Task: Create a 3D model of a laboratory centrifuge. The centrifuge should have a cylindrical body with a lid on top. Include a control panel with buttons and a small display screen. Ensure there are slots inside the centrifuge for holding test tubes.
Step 394:
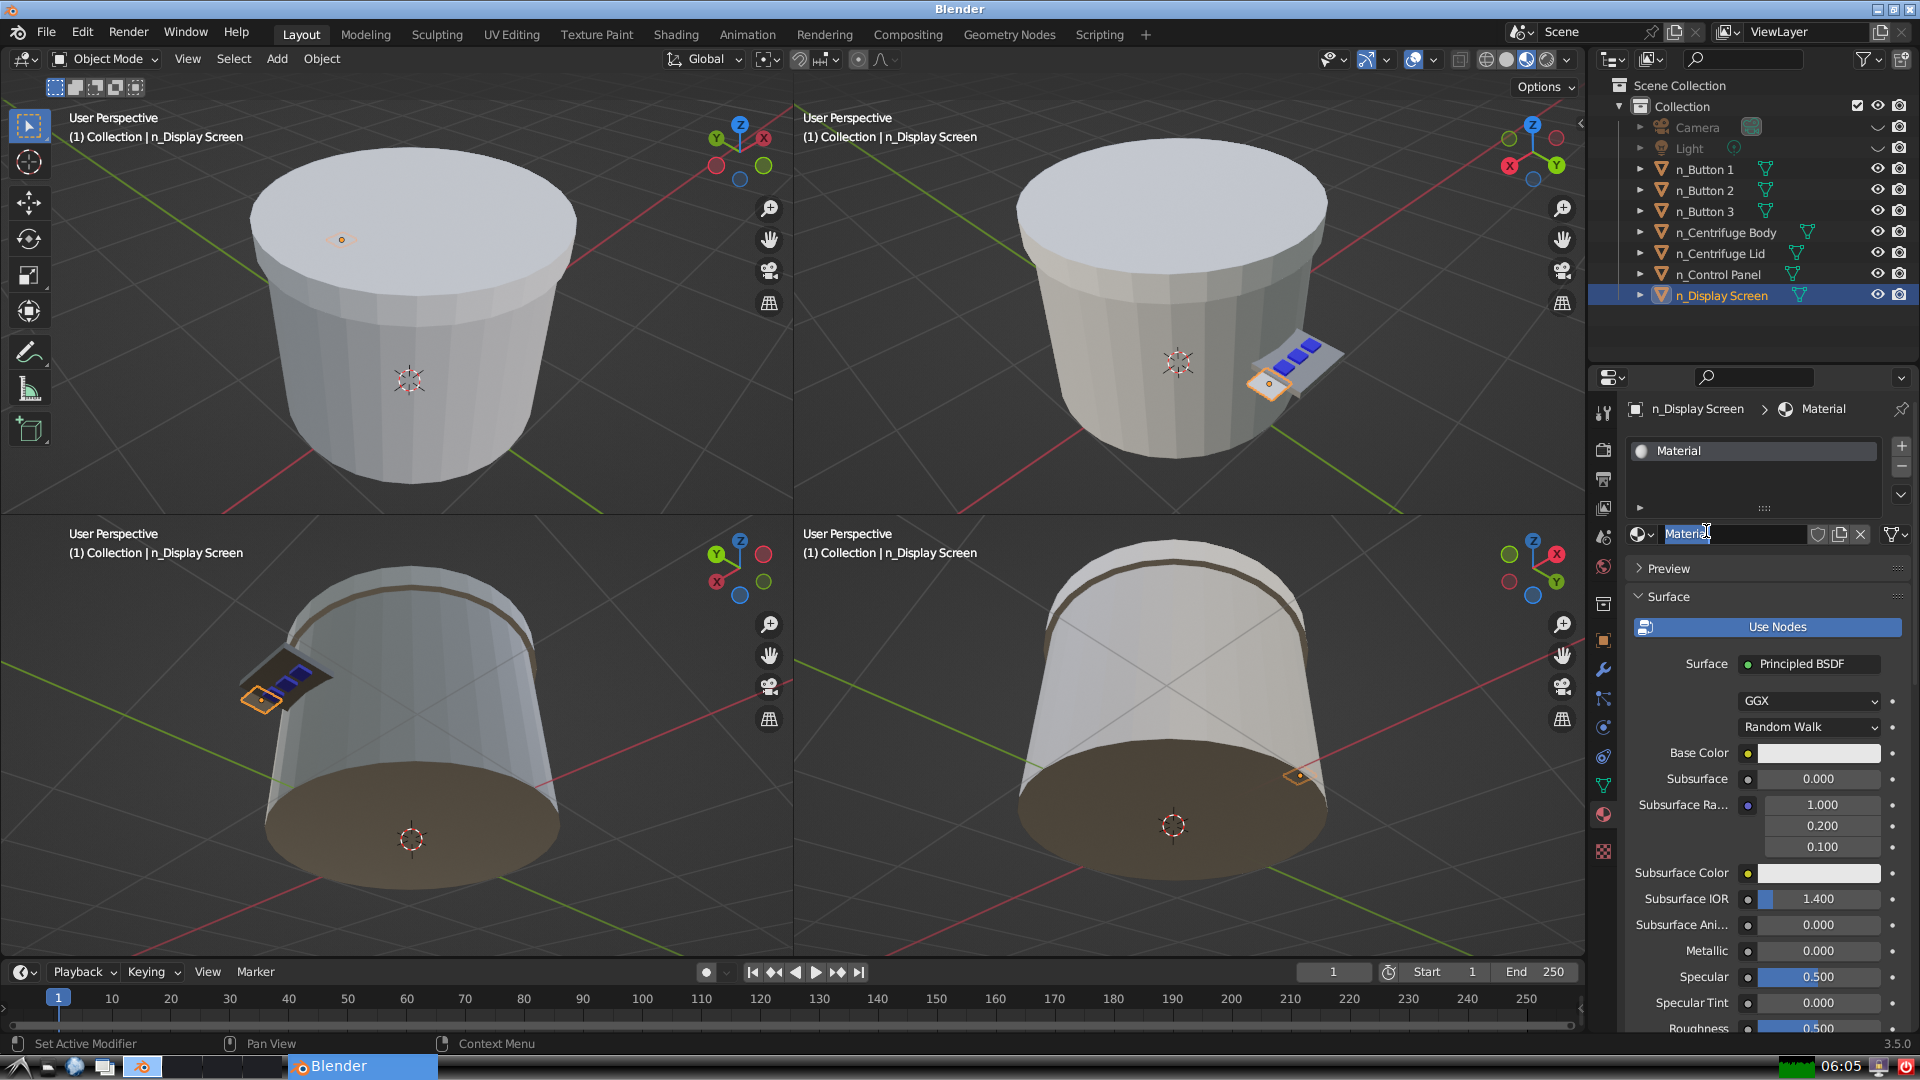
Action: input_text: n_Screen Color